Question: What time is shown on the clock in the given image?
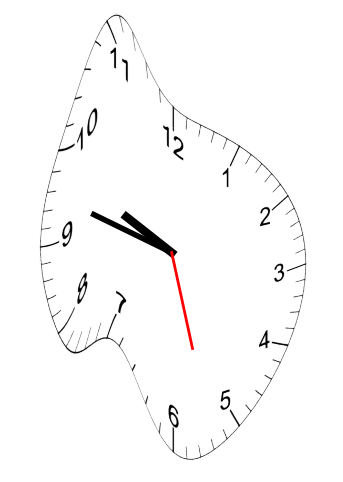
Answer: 09:47:27